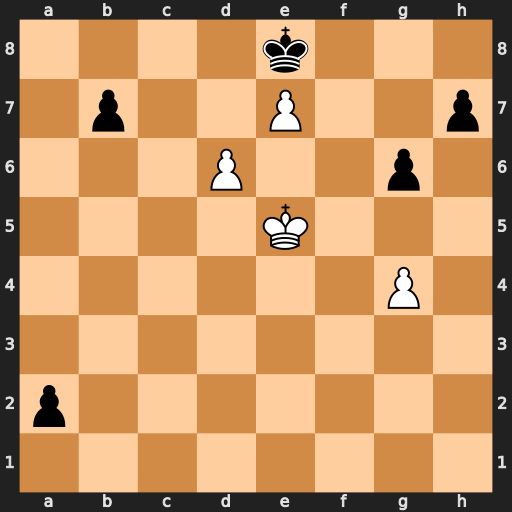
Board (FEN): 4k3/1p2P2p/3P2p1/4K3/6P1/8/p7/8
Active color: w
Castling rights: -
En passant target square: -
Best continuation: Ke6 g5 d7#